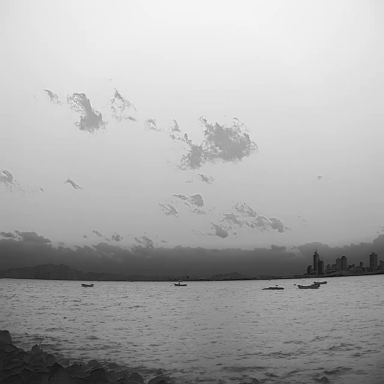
There are five bulk_carriers in the infrared image.